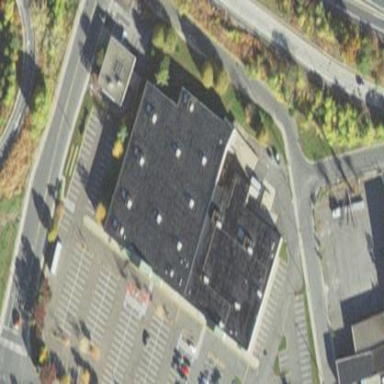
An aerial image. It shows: Retail building.